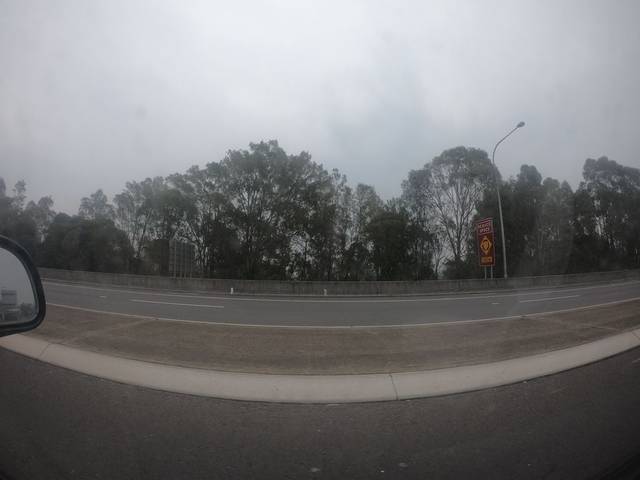
Region: Australia
Coordinates: -34.572, 150.823